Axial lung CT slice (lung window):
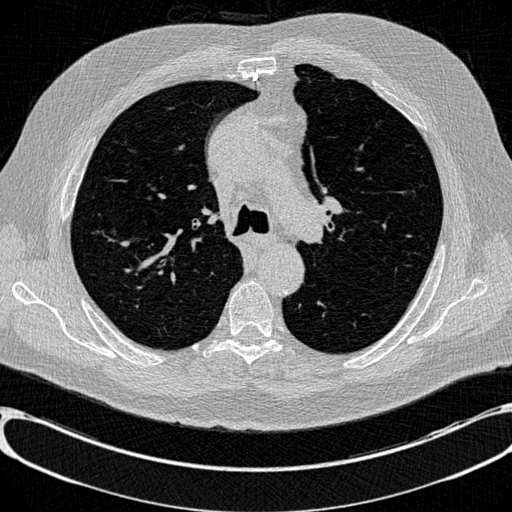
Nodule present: no